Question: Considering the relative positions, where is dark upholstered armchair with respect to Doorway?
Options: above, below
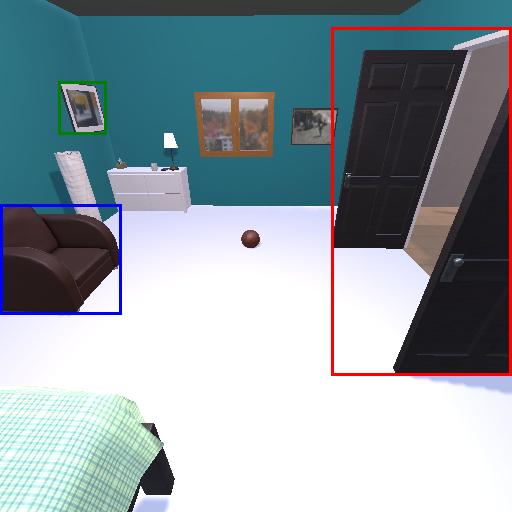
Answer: above